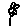
Label: flower